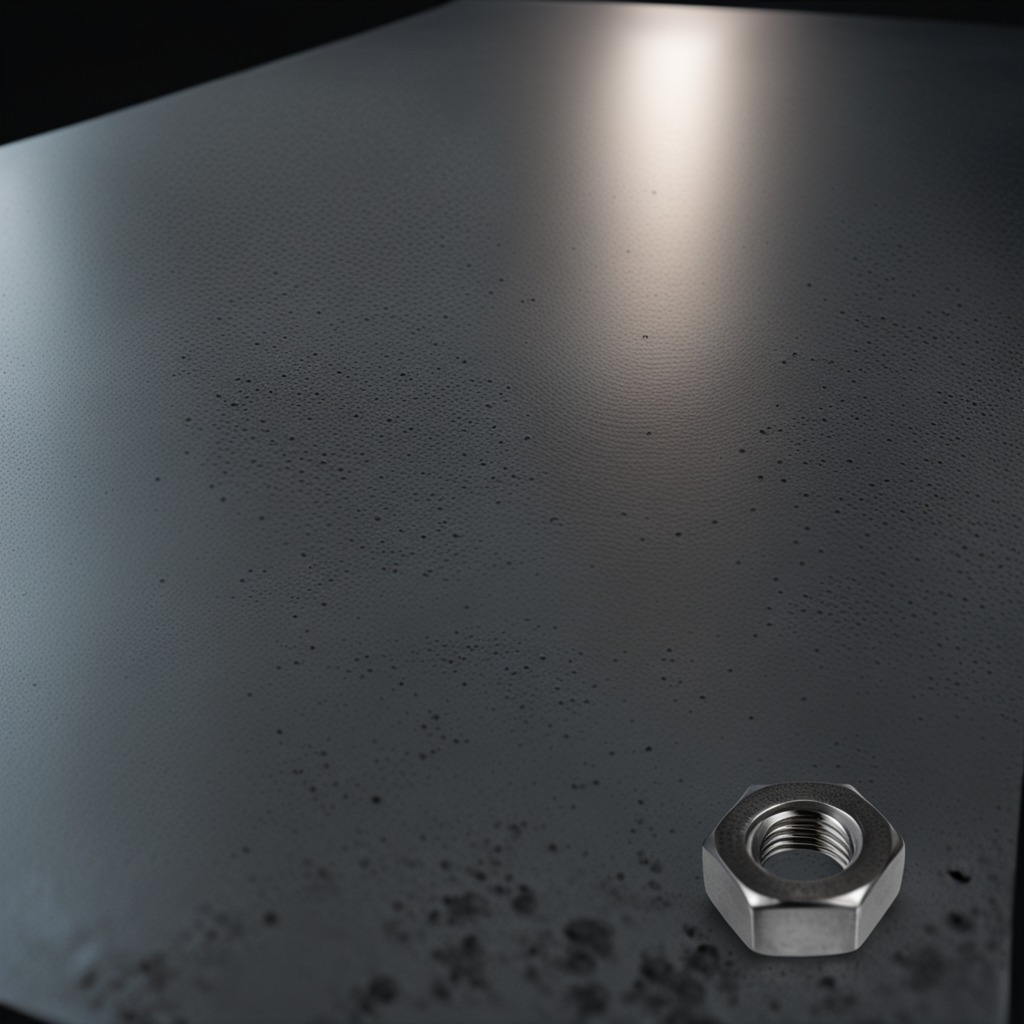
A metal nut lies on a clean granite table inside a workshop at night dim ambient light soft shadows worn but